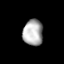
Tissue: lung
Cell type: Fibroblasts
Senescence score: 0.5513
Nuclear area (px): 508
Mean DAPI intensity: 174.587